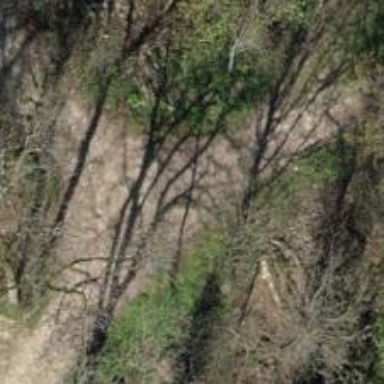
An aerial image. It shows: Unpaved footway.